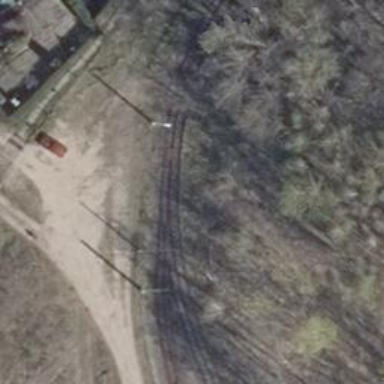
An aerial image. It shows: Railway switch.